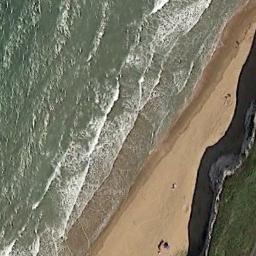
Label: beach